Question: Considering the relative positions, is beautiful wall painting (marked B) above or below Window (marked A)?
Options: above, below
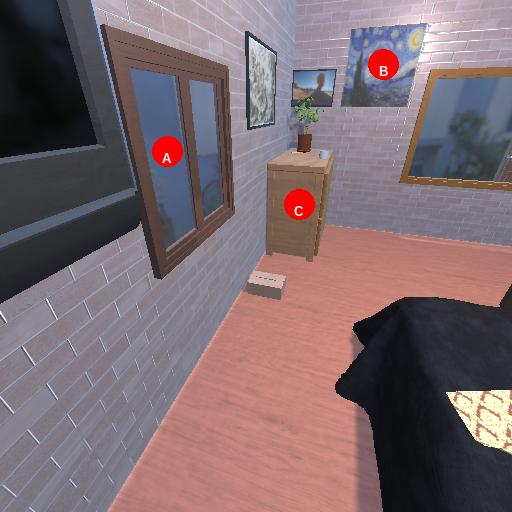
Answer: above